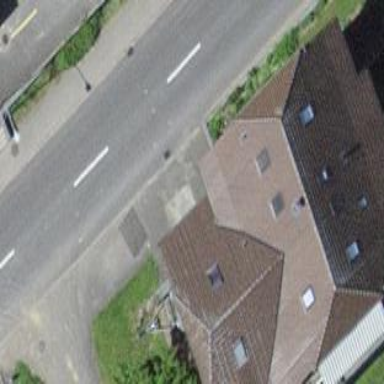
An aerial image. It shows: Building with roof made of roof tiles.